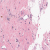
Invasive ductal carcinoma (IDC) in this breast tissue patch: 0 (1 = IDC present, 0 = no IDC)